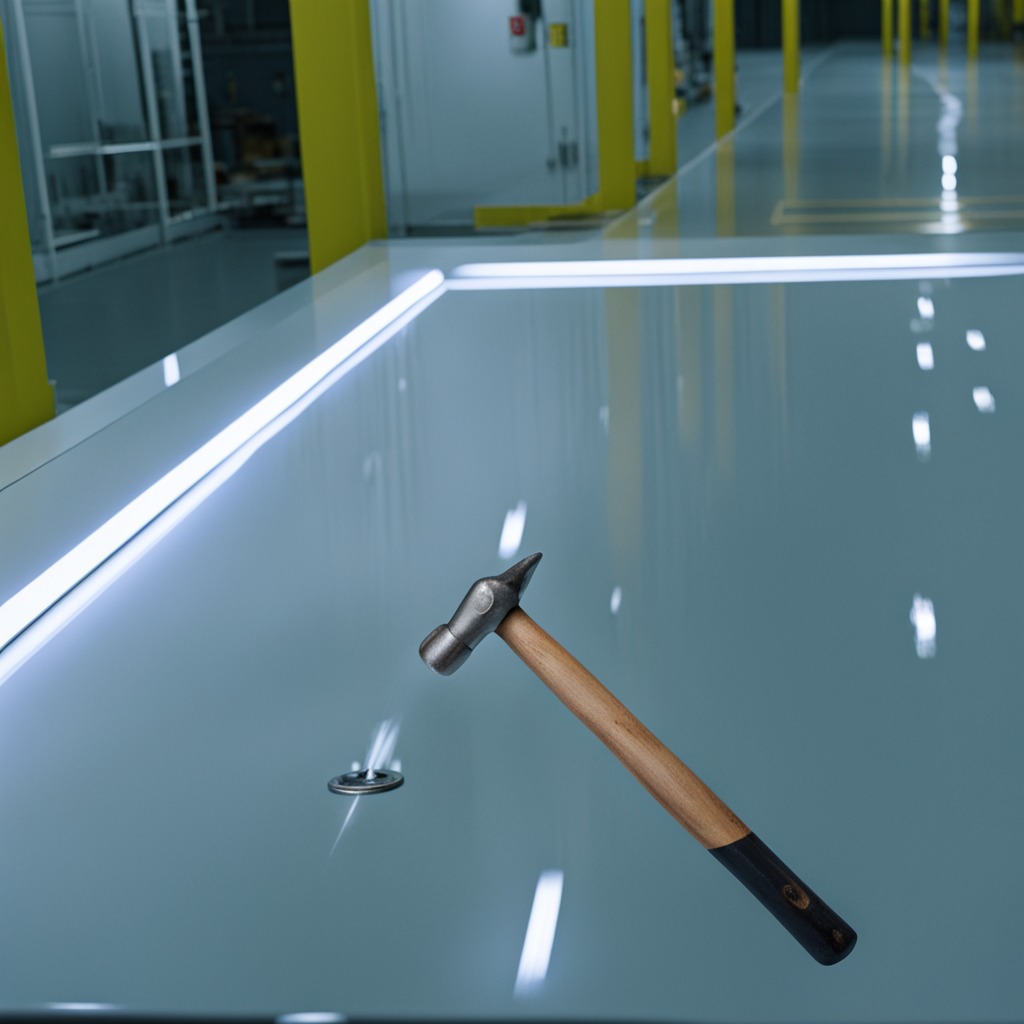
A hammer is lying on a high-gloss table in a ship maintenance bay industrial lighting.